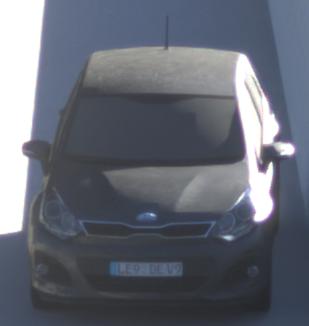
Make: KIA
Model: Rio 1.2
Detailed model: Rio (UB)
Model produced from: 2011/09
Model produced until: 2015/01
Doors: 3
Color: gray
Road condition: dry road
Daytime: sunrise or sunset
Contrast: medium contrast